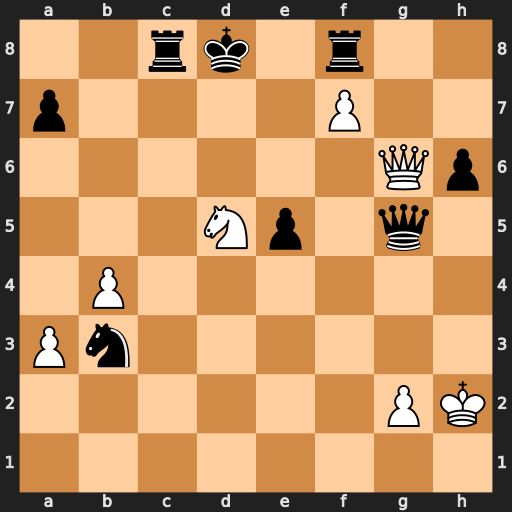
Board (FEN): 2rk1r2/p4P2/6Qp/3Np1q1/1P6/Pn6/6PK/8
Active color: w
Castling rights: -
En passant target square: -
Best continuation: Qd6#